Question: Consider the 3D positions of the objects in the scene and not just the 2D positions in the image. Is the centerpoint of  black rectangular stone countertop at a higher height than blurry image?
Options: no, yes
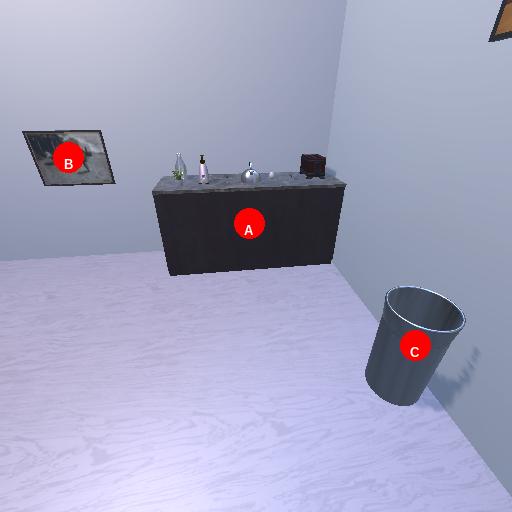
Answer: no